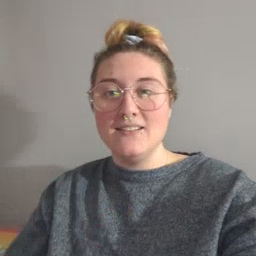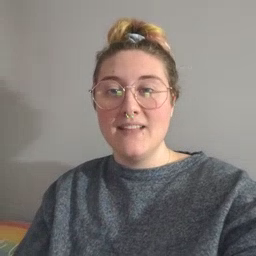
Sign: if